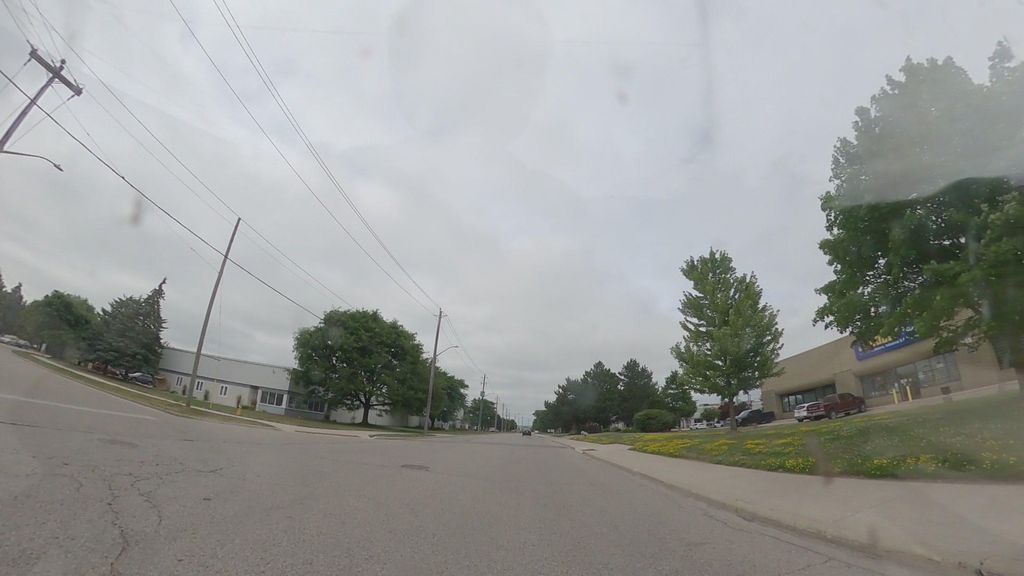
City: kitchener-waterloo